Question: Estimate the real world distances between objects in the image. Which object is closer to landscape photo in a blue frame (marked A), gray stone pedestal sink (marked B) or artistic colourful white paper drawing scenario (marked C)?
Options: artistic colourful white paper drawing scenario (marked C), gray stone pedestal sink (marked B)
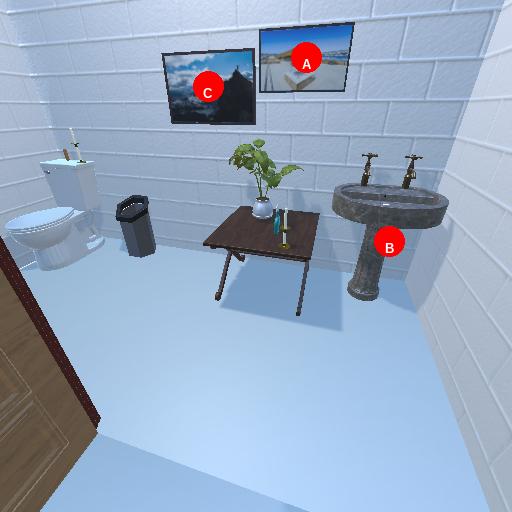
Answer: artistic colourful white paper drawing scenario (marked C)